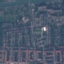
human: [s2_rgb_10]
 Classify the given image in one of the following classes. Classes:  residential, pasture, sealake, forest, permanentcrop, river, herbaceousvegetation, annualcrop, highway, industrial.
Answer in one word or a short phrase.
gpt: Residential